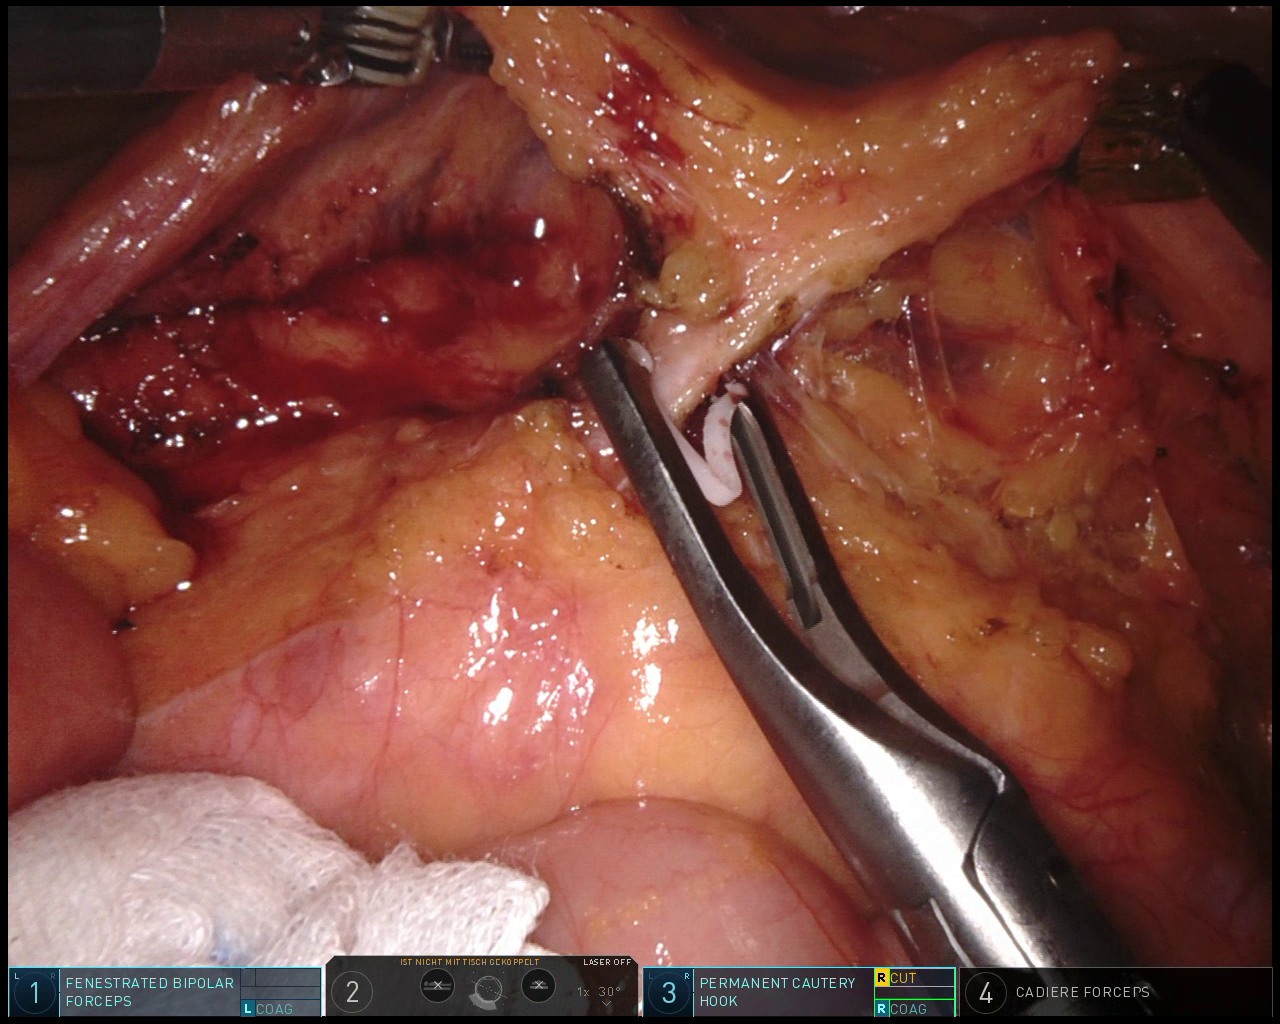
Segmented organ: inferior_mesenteric_artery
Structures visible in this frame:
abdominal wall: no
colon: no
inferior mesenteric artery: yes
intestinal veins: no
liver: no
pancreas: no
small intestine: yes
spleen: no
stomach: no
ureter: no
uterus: no
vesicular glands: no